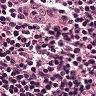
Metastatic tissue present: no